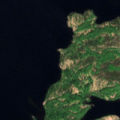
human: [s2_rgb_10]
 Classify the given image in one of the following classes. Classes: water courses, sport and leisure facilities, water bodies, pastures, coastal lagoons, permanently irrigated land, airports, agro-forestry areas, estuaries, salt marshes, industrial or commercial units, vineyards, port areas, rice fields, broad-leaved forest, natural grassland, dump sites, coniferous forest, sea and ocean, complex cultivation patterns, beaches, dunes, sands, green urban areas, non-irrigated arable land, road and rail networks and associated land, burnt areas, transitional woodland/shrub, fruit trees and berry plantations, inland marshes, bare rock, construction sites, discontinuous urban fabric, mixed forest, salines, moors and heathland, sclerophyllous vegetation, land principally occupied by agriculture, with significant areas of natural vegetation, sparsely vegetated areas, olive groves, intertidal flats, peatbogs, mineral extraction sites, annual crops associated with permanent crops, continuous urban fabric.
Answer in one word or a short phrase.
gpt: non-irrigated arable land, land principally occupied by agriculture, with significant areas of natural vegetation, coniferous forest, mixed forest